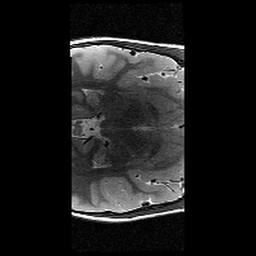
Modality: T2w
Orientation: axial
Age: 10
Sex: female
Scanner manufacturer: siemens
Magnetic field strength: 3 T
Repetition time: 9.23 s
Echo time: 0.067 s